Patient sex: M
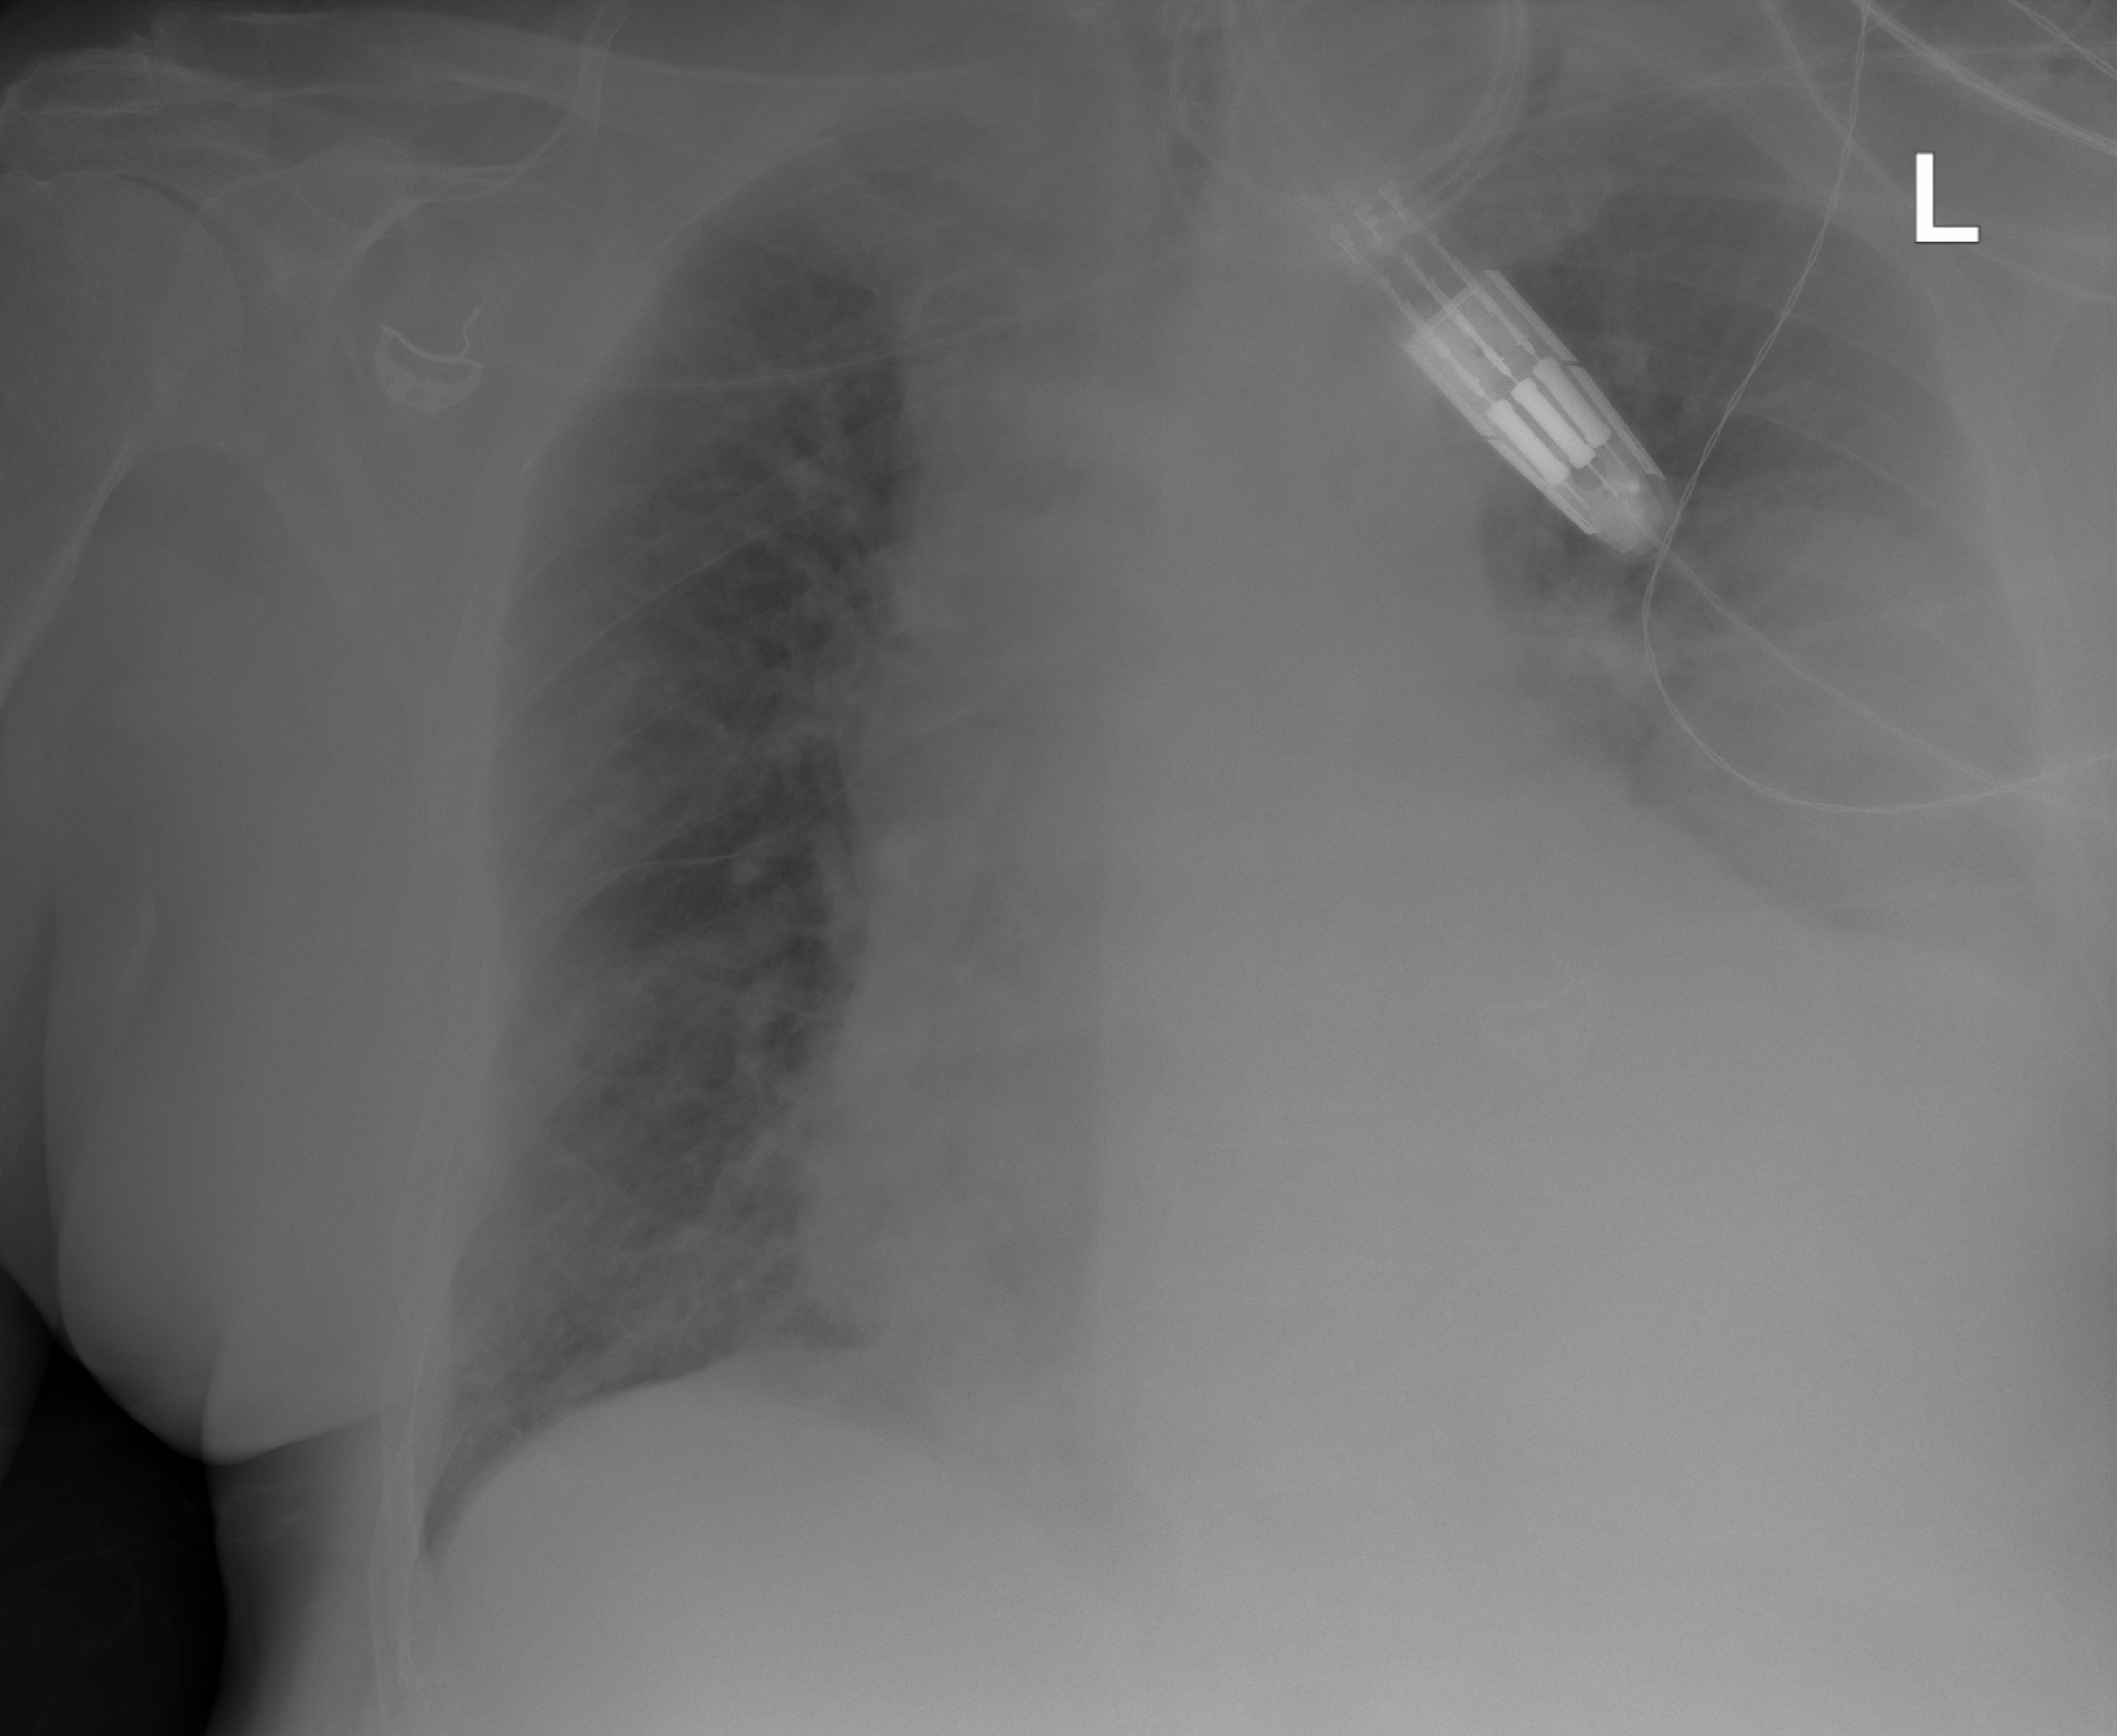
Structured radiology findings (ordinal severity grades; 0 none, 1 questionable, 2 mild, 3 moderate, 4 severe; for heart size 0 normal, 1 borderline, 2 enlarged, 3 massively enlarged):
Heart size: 2
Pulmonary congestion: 1
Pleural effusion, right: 0
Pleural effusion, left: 3
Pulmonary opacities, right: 0
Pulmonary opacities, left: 1
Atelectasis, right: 0
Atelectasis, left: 3